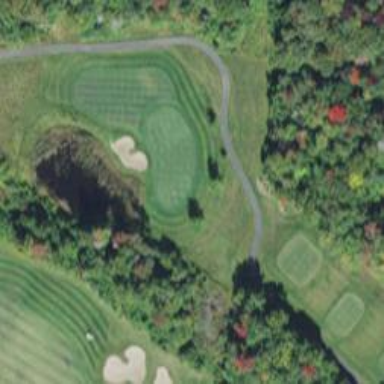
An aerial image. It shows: Path designated for golf carts.